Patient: sex M, age 75
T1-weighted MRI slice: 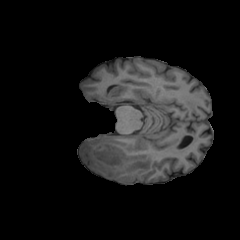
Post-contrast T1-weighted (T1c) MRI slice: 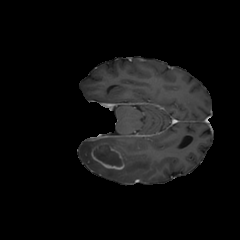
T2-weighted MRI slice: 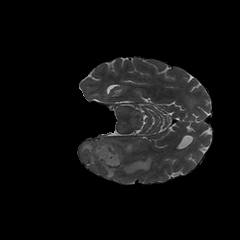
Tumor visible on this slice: yes
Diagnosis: Glioblastoma, IDH-wildtype
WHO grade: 4